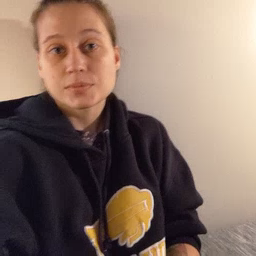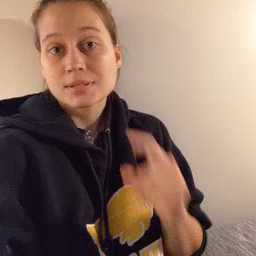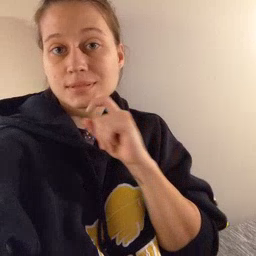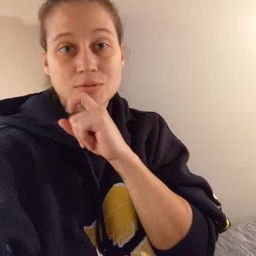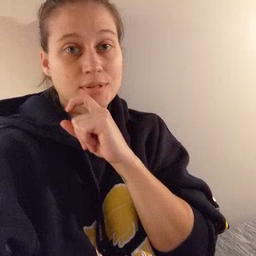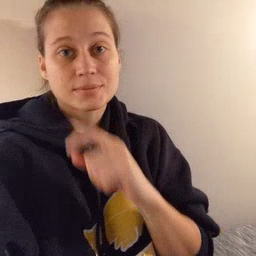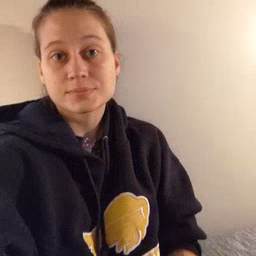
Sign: cereal